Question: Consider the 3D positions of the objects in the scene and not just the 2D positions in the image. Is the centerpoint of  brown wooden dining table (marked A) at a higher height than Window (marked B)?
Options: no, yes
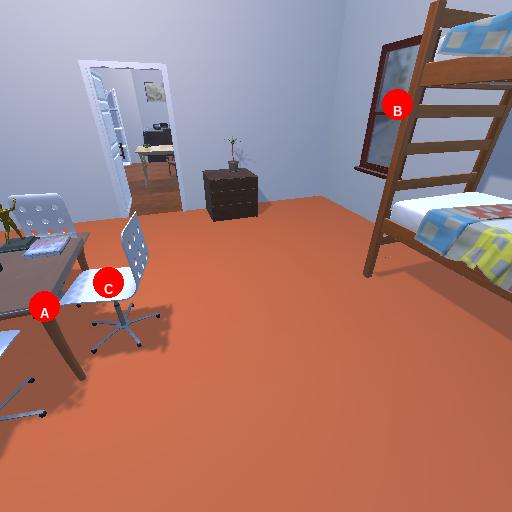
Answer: no